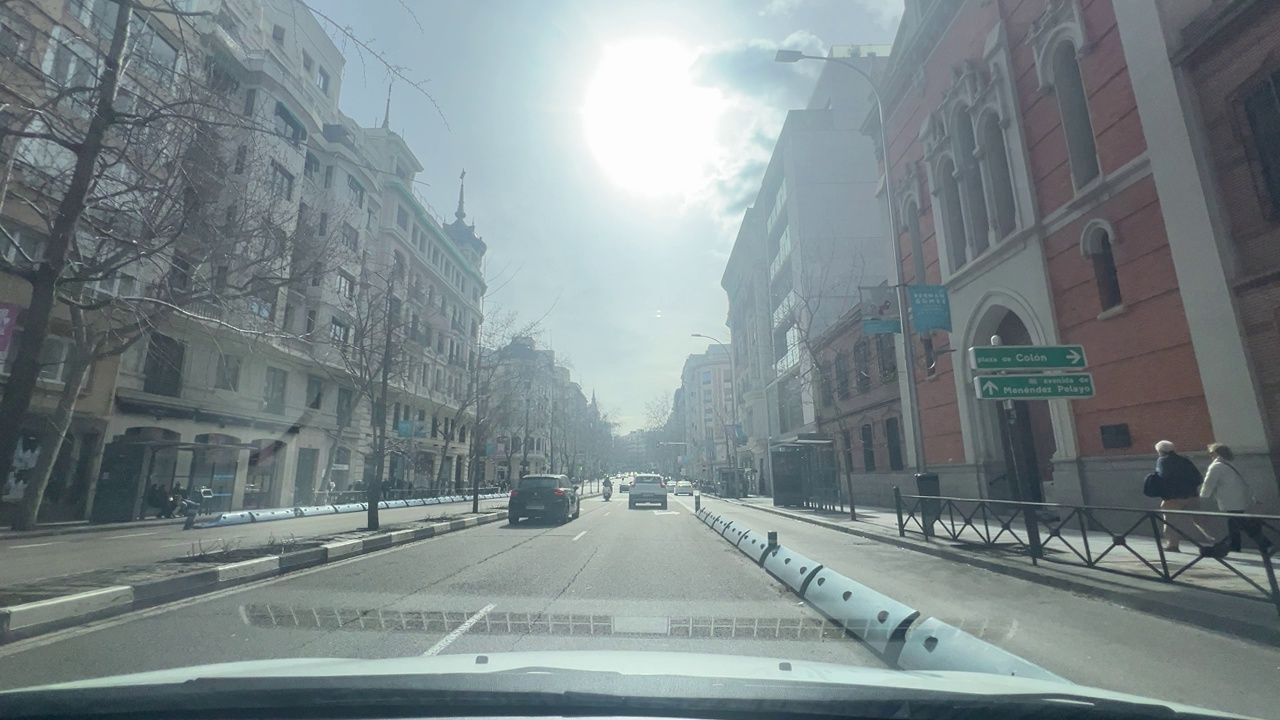
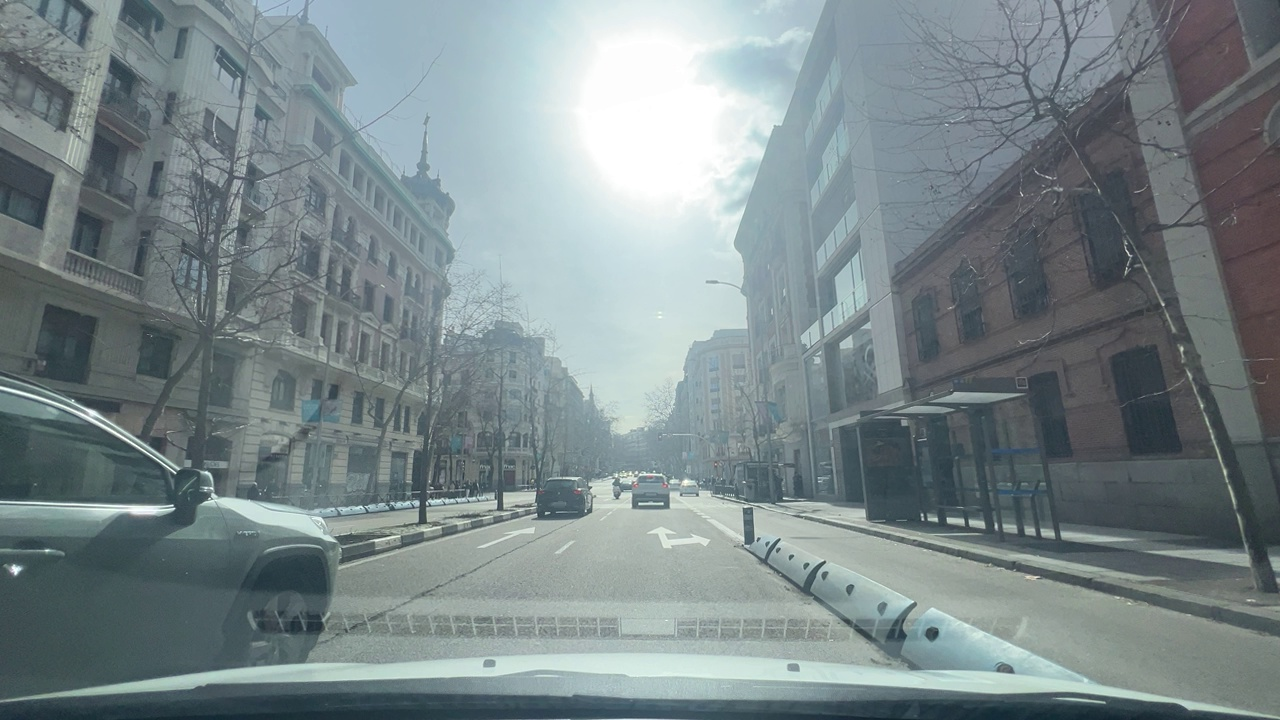
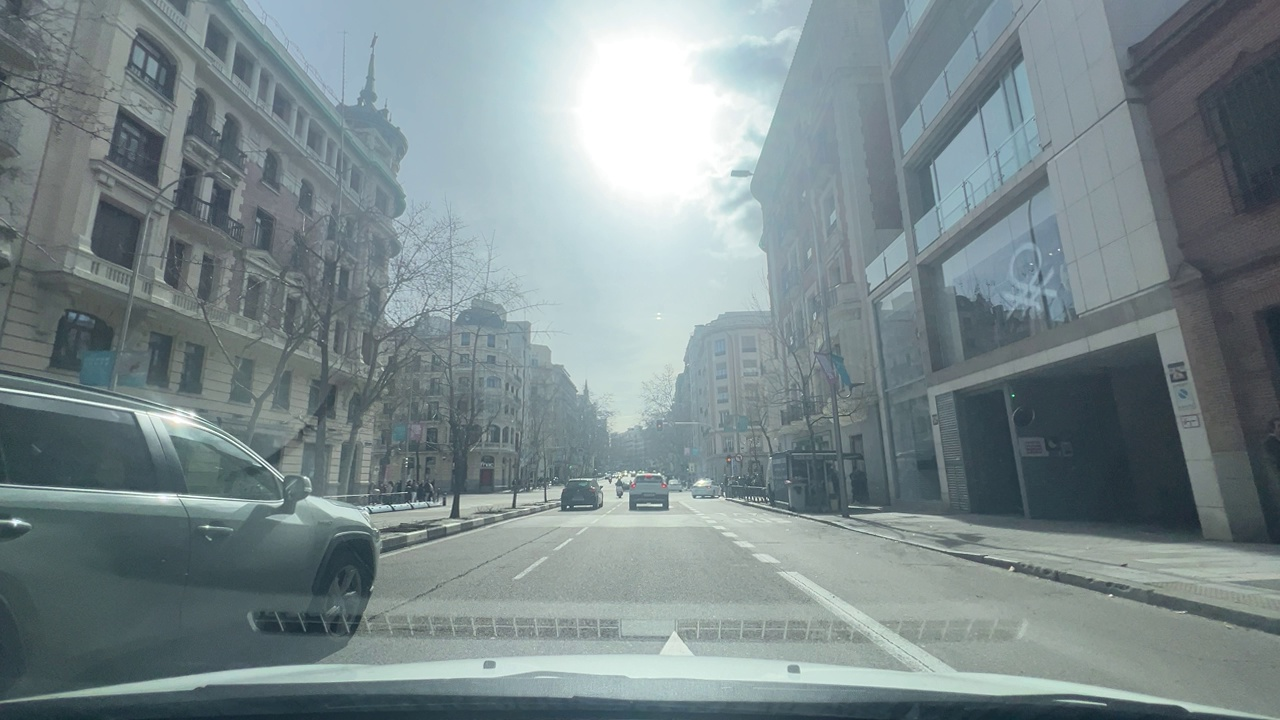
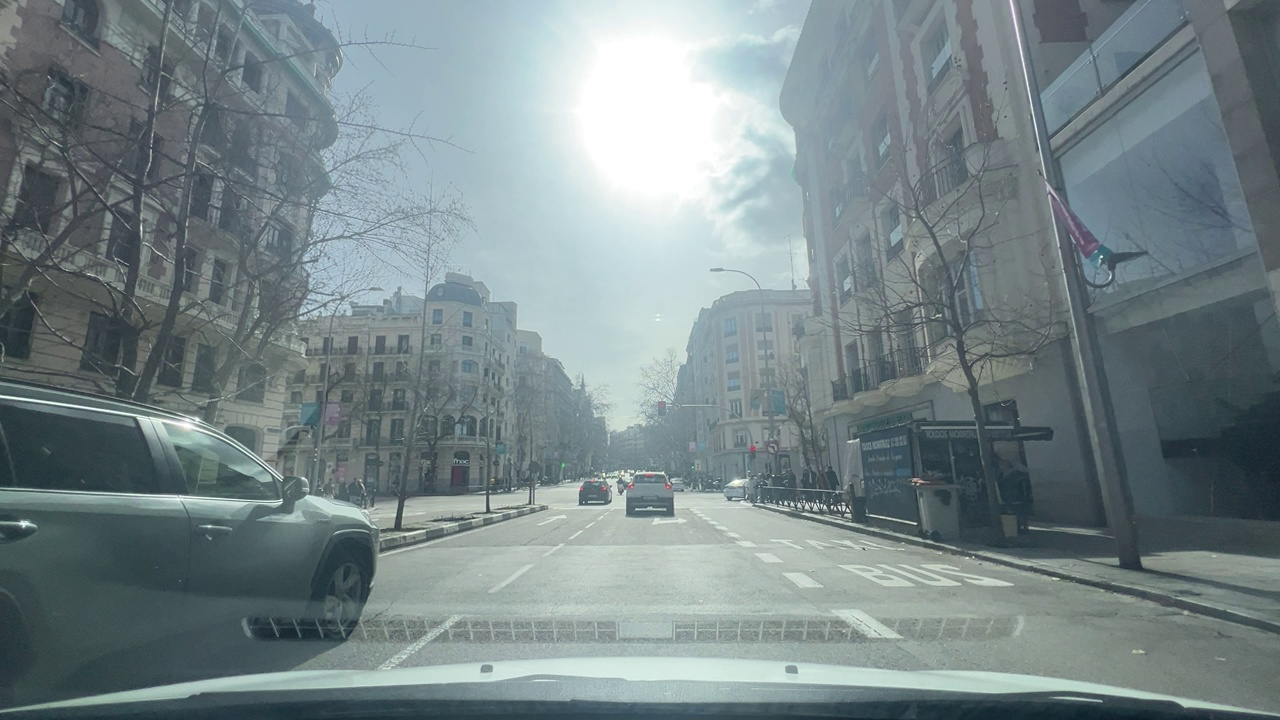
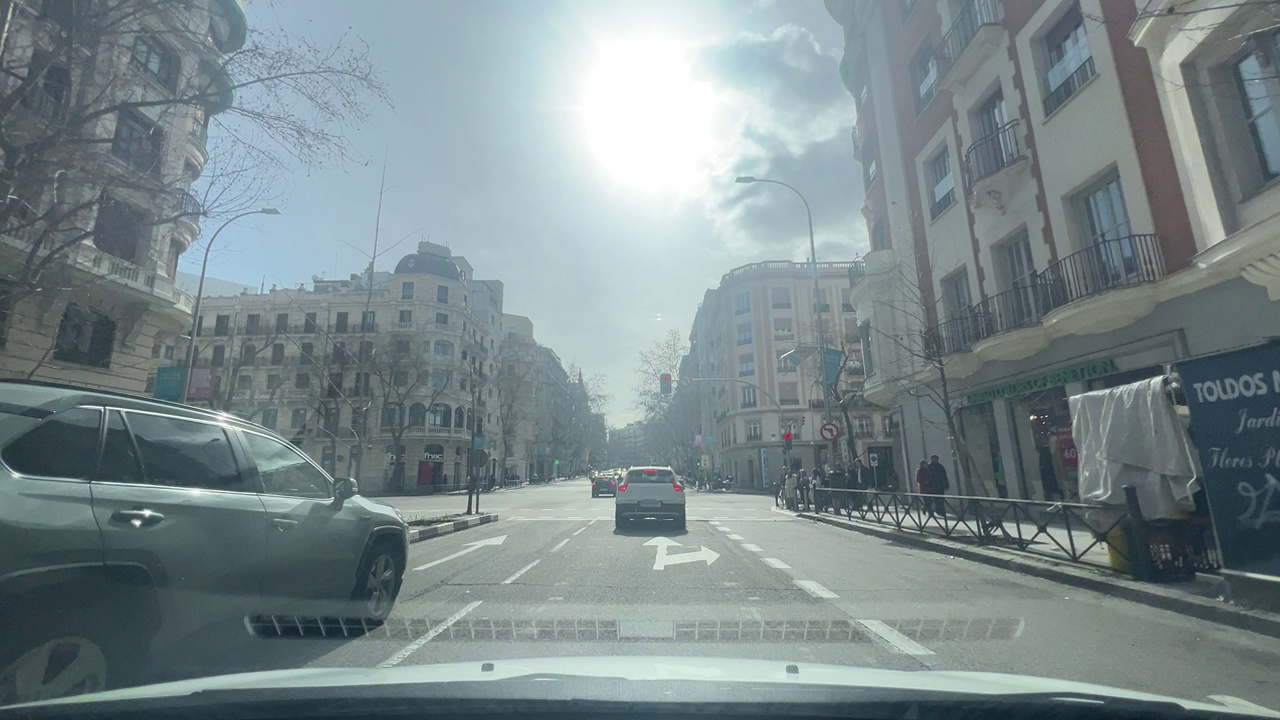
Situation: Traffic light
Question: Do you observe any red traffic light regulating the ego lane?
Answer: Yes
Reasoning: There is a red traffic light regulating ego lane ahead of ego vehicle

Situation: Traffic light
Question: What is the color of the traffic light regulating the ego lane?
Answer: Red
Reasoning: The traffic light regulating ego lane is red

Situation: Traffic light
Question: Is the ego vehicle positioned in a dedicated right-turn lane before the traffic light?
Answer: No
Reasoning: The ego vehicle is in a normal lane with no dedicated turn to the right

Situation: Traffic light
Question: Is the ego vehicle positioned in a dedicated left-turn lane before the traffic light?
Answer: No
Reasoning: The ego lane is in the rightmost lane of the road with no left turn dedicated lane in it

Situation: Traffic light
Question: Are multiple traffic lights regulating the ego direction of travel displaying different colors simultaneously?
Answer: No
Reasoning: There is one single traffic light regulating ego lane indicating that ego vehicle cant continue straight because its red